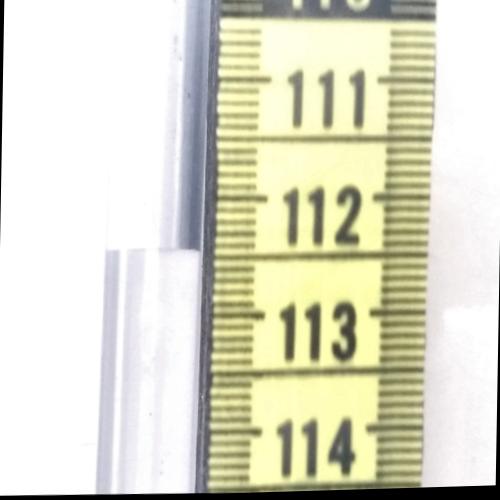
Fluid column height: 112.4 cm